Field crop: maize
Growth stage: 2
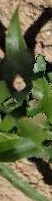
Species: maize